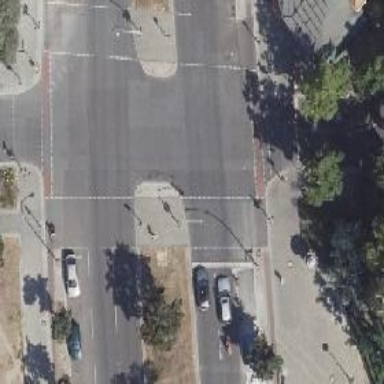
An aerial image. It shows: Footway that serves as traffic island.